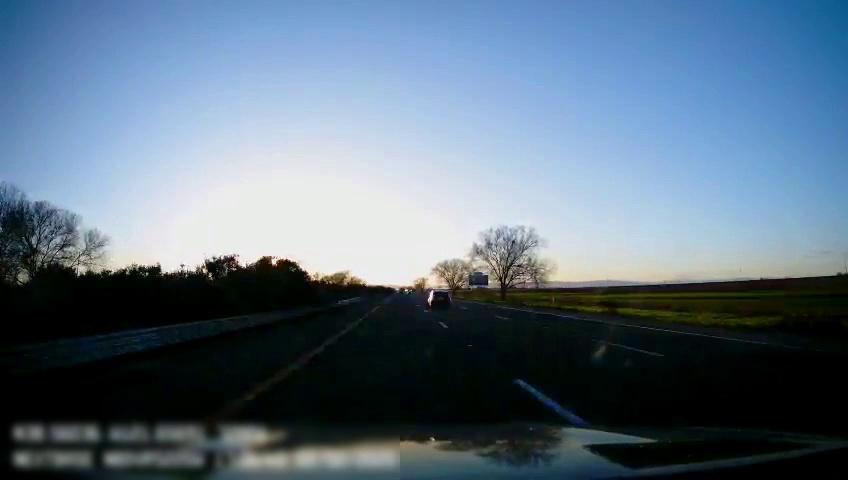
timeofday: Day
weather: Sunny
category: Drivable Space
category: Vehicles | Car
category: Lanes | Alternate Lane
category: Lanes | Current Lane
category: Lanes | Current Lane
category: Lanes | Alternate Lane
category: Traffic | Signs